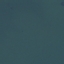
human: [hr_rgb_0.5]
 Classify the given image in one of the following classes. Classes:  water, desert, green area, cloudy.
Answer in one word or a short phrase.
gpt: water